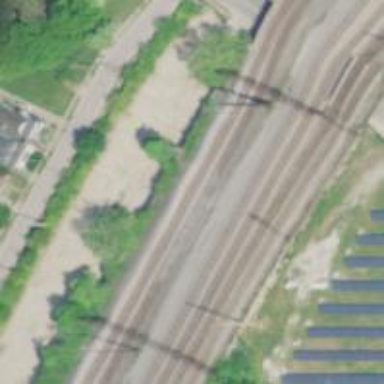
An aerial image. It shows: Railway line running on embankment.